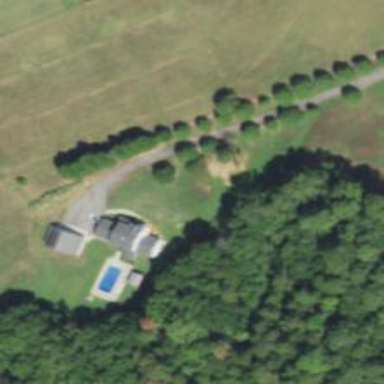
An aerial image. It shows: Driveway.